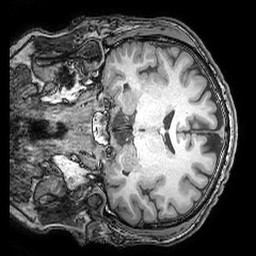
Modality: T1w
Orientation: coronal
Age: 37
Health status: ill
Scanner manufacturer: philips
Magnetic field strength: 3 T
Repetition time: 0.007 s
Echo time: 0.0035 s